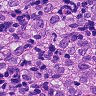
Metastatic tissue present: yes